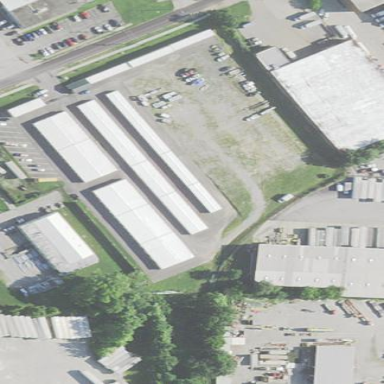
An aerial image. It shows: Storage rental shop.